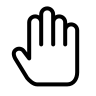
Cursor type: grab
OS/theme: linux-notwaita
Variant: white